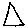
Label: triangle